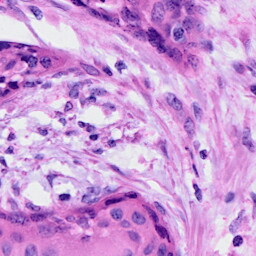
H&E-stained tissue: Cervix